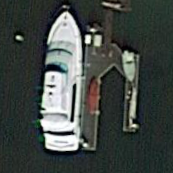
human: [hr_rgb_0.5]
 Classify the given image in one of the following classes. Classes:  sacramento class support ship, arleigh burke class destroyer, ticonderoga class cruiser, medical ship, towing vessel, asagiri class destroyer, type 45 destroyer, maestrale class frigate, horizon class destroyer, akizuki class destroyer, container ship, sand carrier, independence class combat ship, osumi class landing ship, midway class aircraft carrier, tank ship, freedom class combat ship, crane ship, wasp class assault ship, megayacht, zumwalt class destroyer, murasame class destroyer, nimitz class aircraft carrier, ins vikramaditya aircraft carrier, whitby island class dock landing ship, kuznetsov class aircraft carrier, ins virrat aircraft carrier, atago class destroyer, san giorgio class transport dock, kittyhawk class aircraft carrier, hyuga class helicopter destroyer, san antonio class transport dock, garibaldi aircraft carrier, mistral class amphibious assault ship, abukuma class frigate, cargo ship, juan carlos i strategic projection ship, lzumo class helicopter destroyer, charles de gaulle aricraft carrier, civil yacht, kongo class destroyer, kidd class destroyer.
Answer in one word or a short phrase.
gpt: Civil yacht